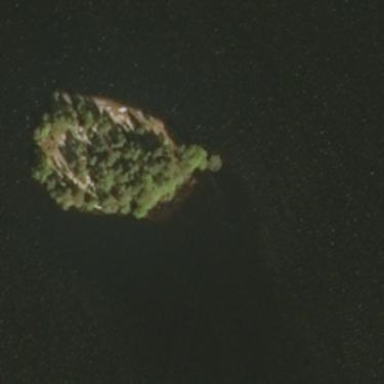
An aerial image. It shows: Island.